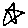
Label: star